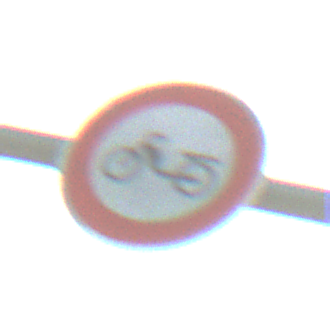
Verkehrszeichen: VerbotMofas
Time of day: MorningAfternoon
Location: Outdoor (Urban)
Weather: PartlyCloudy
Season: NotSpecified
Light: Natural